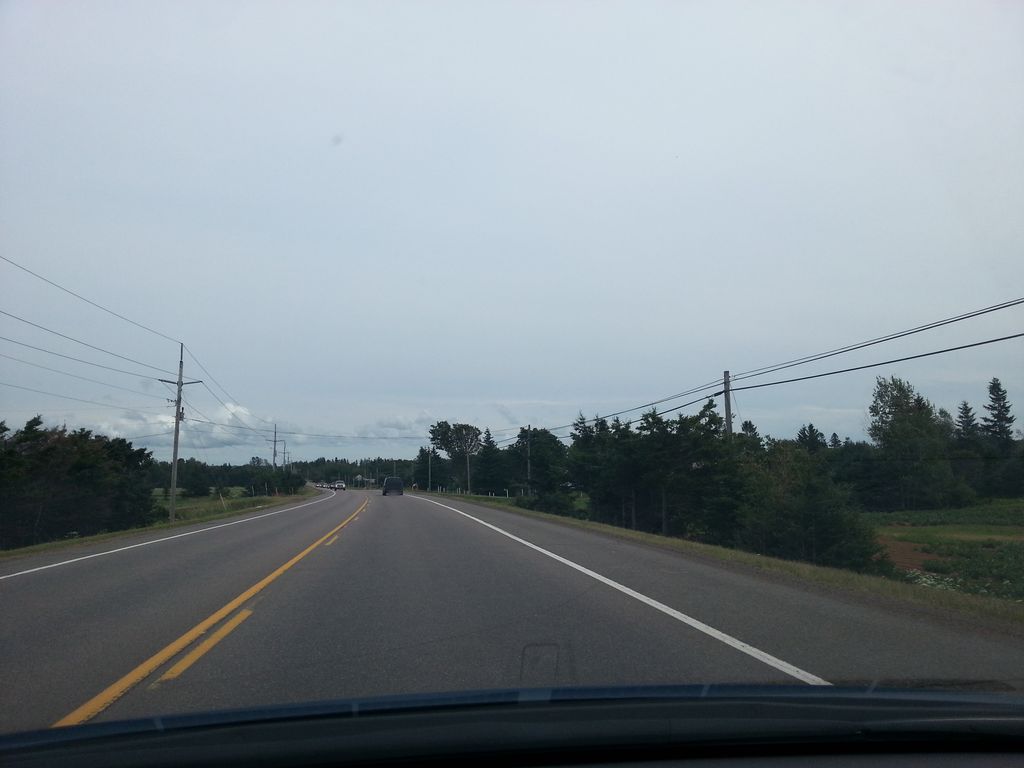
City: charlottetown